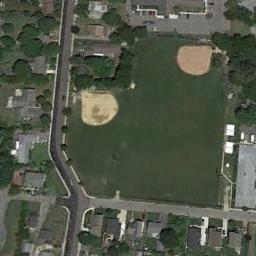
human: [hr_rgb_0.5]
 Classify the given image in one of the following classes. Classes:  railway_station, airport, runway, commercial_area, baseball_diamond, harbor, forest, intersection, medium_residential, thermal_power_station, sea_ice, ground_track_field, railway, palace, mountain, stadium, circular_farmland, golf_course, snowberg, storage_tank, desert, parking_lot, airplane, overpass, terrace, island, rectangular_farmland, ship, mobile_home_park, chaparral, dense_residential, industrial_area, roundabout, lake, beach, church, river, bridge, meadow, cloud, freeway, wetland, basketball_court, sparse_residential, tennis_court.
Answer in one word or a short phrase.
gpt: baseball_diamond